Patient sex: M
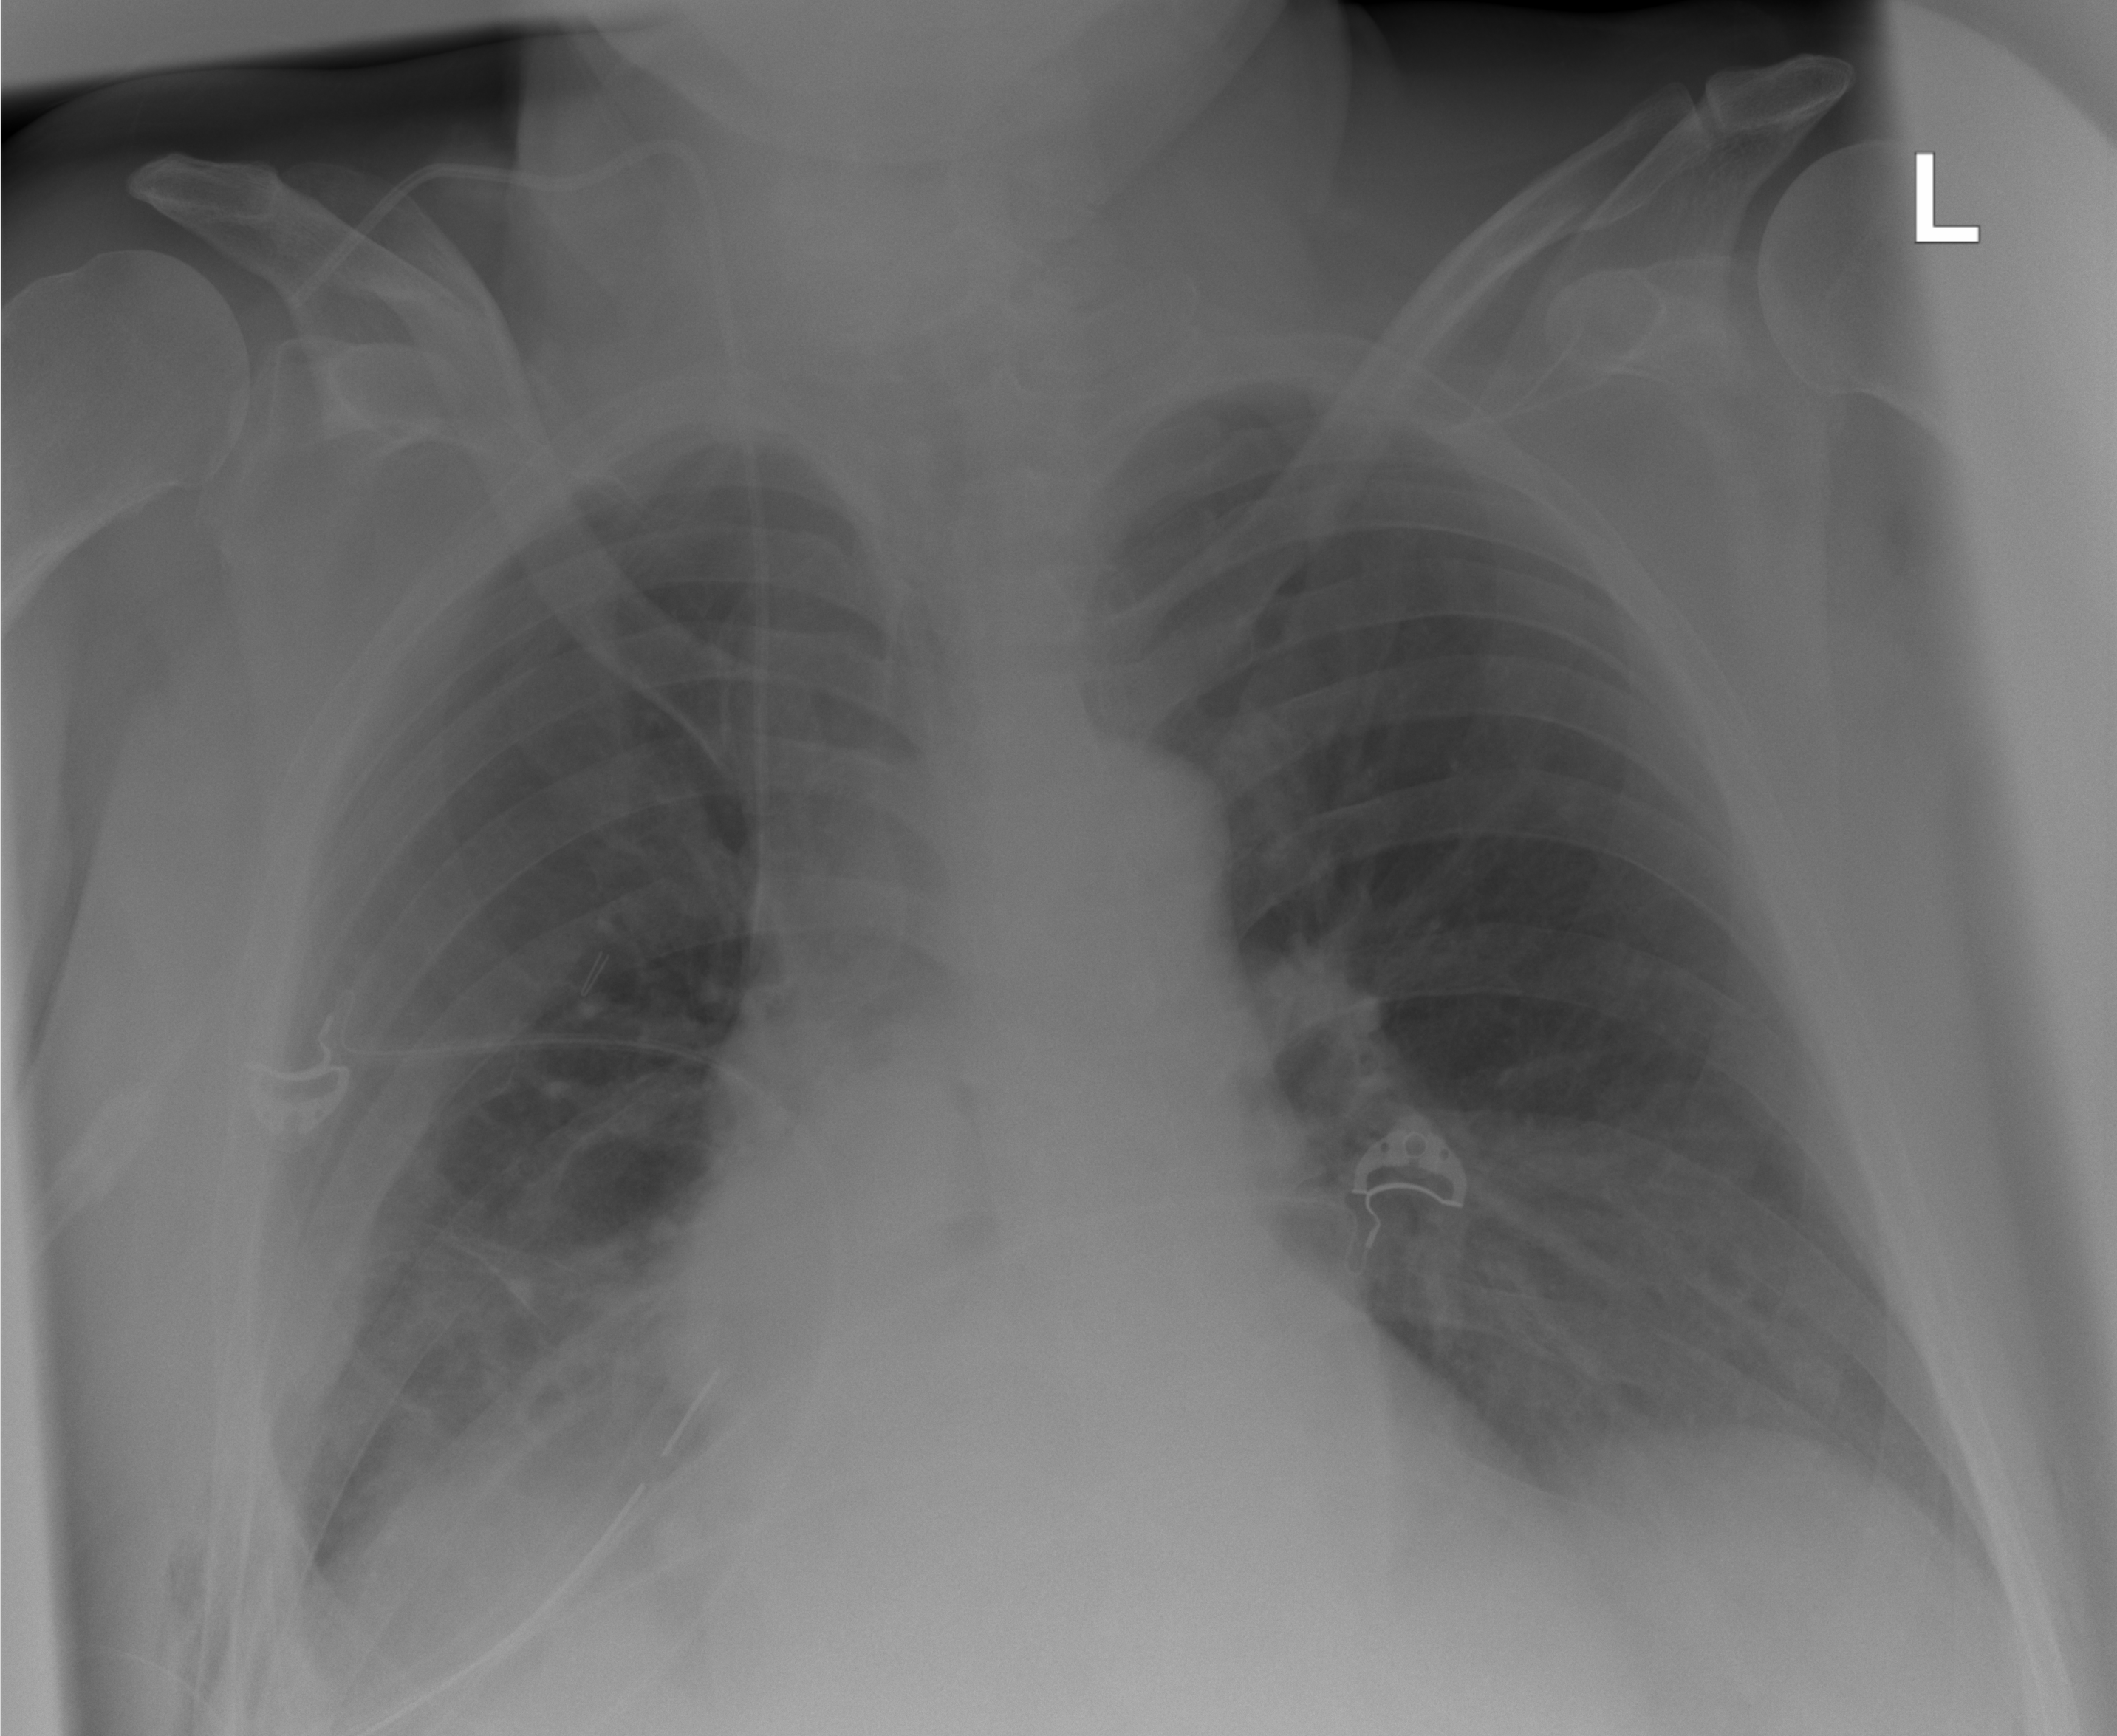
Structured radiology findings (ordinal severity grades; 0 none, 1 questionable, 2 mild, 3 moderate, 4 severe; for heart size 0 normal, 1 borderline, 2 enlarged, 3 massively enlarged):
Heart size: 0
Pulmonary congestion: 1
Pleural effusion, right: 2
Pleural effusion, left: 2
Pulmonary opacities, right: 0
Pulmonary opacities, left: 0
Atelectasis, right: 2
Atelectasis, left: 2